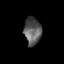
Tissue: prostate
Cell type: T cells
Senescence score: 0.3506
Nuclear area (px): 463
Mean DAPI intensity: 90.436